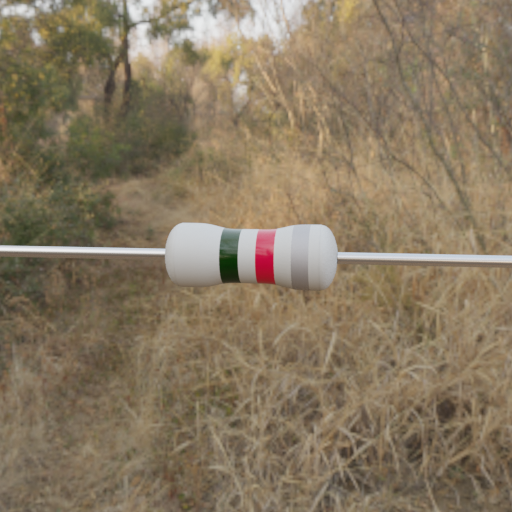
Resistor colour bands (in order): black, red, silver